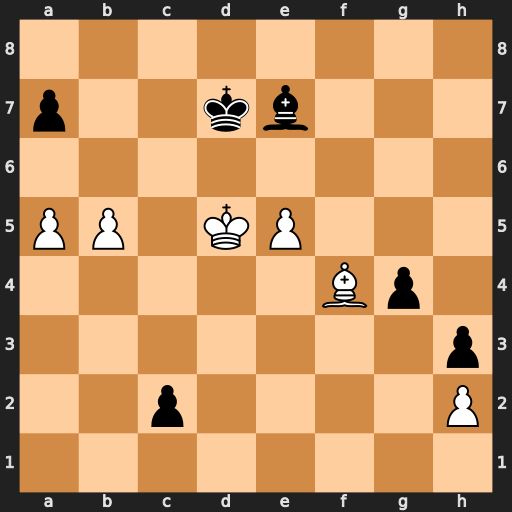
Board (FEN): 8/p2kb3/8/PP1KP3/5Bp1/7p/2p4P/8
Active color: w
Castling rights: -
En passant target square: -
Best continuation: e6+ Kc8 Kc6